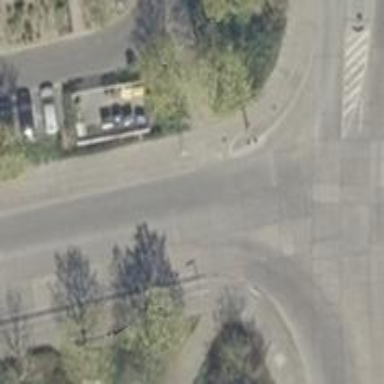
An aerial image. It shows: Footway with concrete surface.